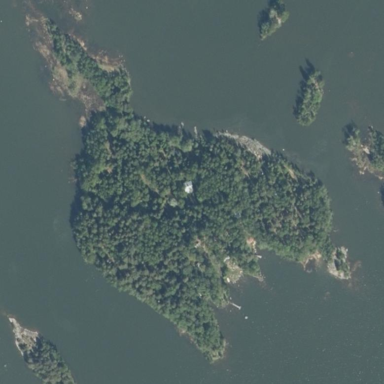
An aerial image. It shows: Island.